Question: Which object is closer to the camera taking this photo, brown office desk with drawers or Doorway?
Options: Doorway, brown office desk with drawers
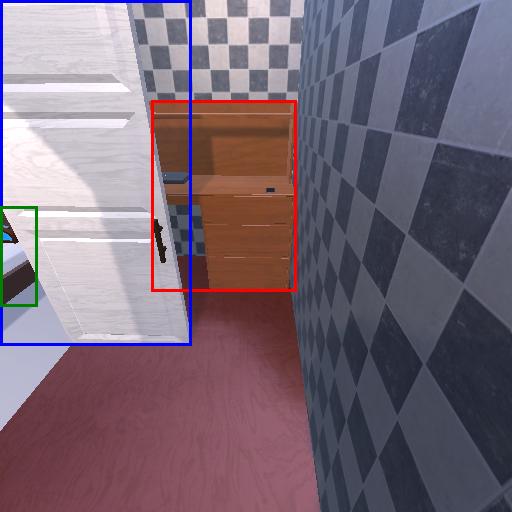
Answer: Doorway